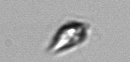
Label: Oxytoxum